Current action and preconditions to check: trajectory_clear

Your task: For each precondition in the list above, predict whether it will hold at this action.

Consider the current scene as observed from the mobile robot's camera, and analyze the predicted future states of all dynamic agents (e.g., people, animals, vehicles, or any moving entities) within the NEXT SECOND.

IMPORTANT: Only answer "very likely" if you are absolutely certain—based on strong, clear evidence—that a dynamic agent will violate the precondition in the predicted future state. Do NOT answer "very likely" for unlikely, ambiguous, or low-probability risks.

Ask yourself for each precondition: Is there a high probability, with clear and convincing evidence, that the predicted future states of any dynamic agent will interfere with the predicted future state of the currently executing action within the NEXT SECOND, causing that precondition to fail?

Assess the risk level based on these predictions. Use "likely" or "very likely" if motions create a clear risk of interference.

Use "neutral" or "improbable" if agents are nearby but their predicted paths are clearly diverging or non-conflicting.

Failure Risk Categories: "very improbable", "improbable", "neutral", "likely", "very likely"

Answer Format: Output ONLY the probability_of_failure value from these categories: "very improbable", "improbable", "neutral", "likely", "very likely"

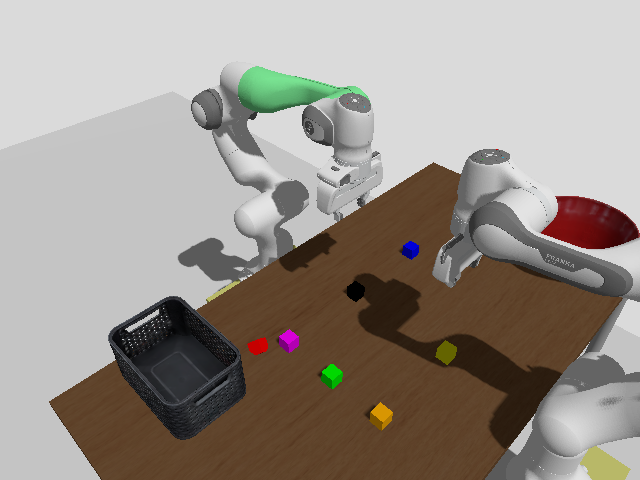

Answer: very improbable